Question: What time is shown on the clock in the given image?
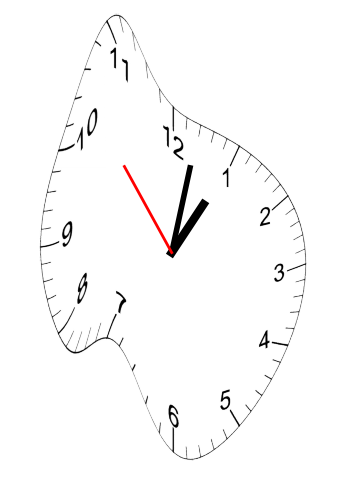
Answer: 01:01:53